Field crop: maize
Growth stage: 2
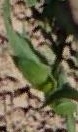
Species: maize